Question: I have a table that represents agencies. Each agency may or not have a parent (fk_organismo). The agencies without parent (fk_organismo = NULL) are the root agencies.

Could anyone help me with a function (recursive or not) that can build the complete hierarchical tree, and that can also receive an optional parameter: fk_organismo (parent_agency_id). If this parameter is not NULL, the tree should be built starting from this specific agency?
1. I must show all the agencies in a tree
2. Must show a tree of all the children agencies starting from a specific one
Thanks a lot in advance
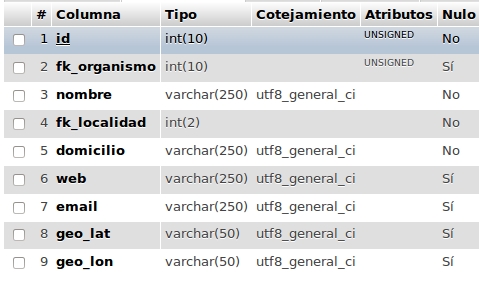
Answer: I'm thinking something like this(Fixed, tested)
'''
$conn = new mysqli("hostname","user","password","database");
if($conn->connect_errno) {
printf("Connect failed: %s
",$conn->connect_error);
exit();
}
function dbToTree(){
//Set up your connection to mysql first
global $conn;
$sql = "SELECT * FROM 'database'.'table' WHERE 'fk_organismo' IS NULL ORDER BY 'id' ASC LIMIT 1000;";
$result = $conn->query($sql);
for($i = 0; $db_array[$i] = $result->fetch_array(MYSQLI_ASSOC); $i++);
array_pop($db_array); //The last part of the array is empty, remove it
foreach($db_array as $row => $columns){
$db_tree[$columns['nombre']]['info'] = $columns; //Tree root is ID of agency
$db_tree[$columns['nombre']]['children'] = find_children($columns['id']);
}
return $db_tree;
}
function find_children($fk_organismo){
global $conn;
$sql = "SELECT * FROM 'database'.'table' WHERE 'fk_organismo' = " . $fk_organismo . " ORDER BY id desc";
//die($sql);
$result = $conn->query($sql);
if(!$result) return NULL;
for($i = 0; $tmp[$i] = $result->fetch_array(MYSQLI_ASSOC); $i++);
array_pop($tmp);
foreach($tmp as $tmp_row => $tmp_columns){
$return[$tmp_columns['nombre']]['info'] = $tmp_columns;
$return[$tmp_columns['nombre']]['children'] = find_children($tmp_columns['id']);
}
if(empty($return)) return NULL;
return $return;
}
'''